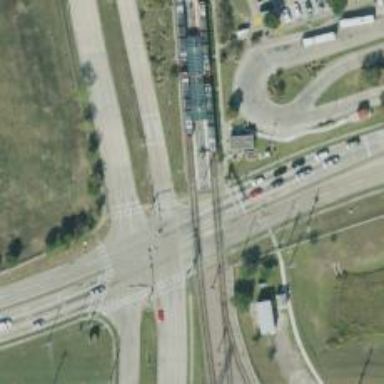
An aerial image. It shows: Railway crossing.